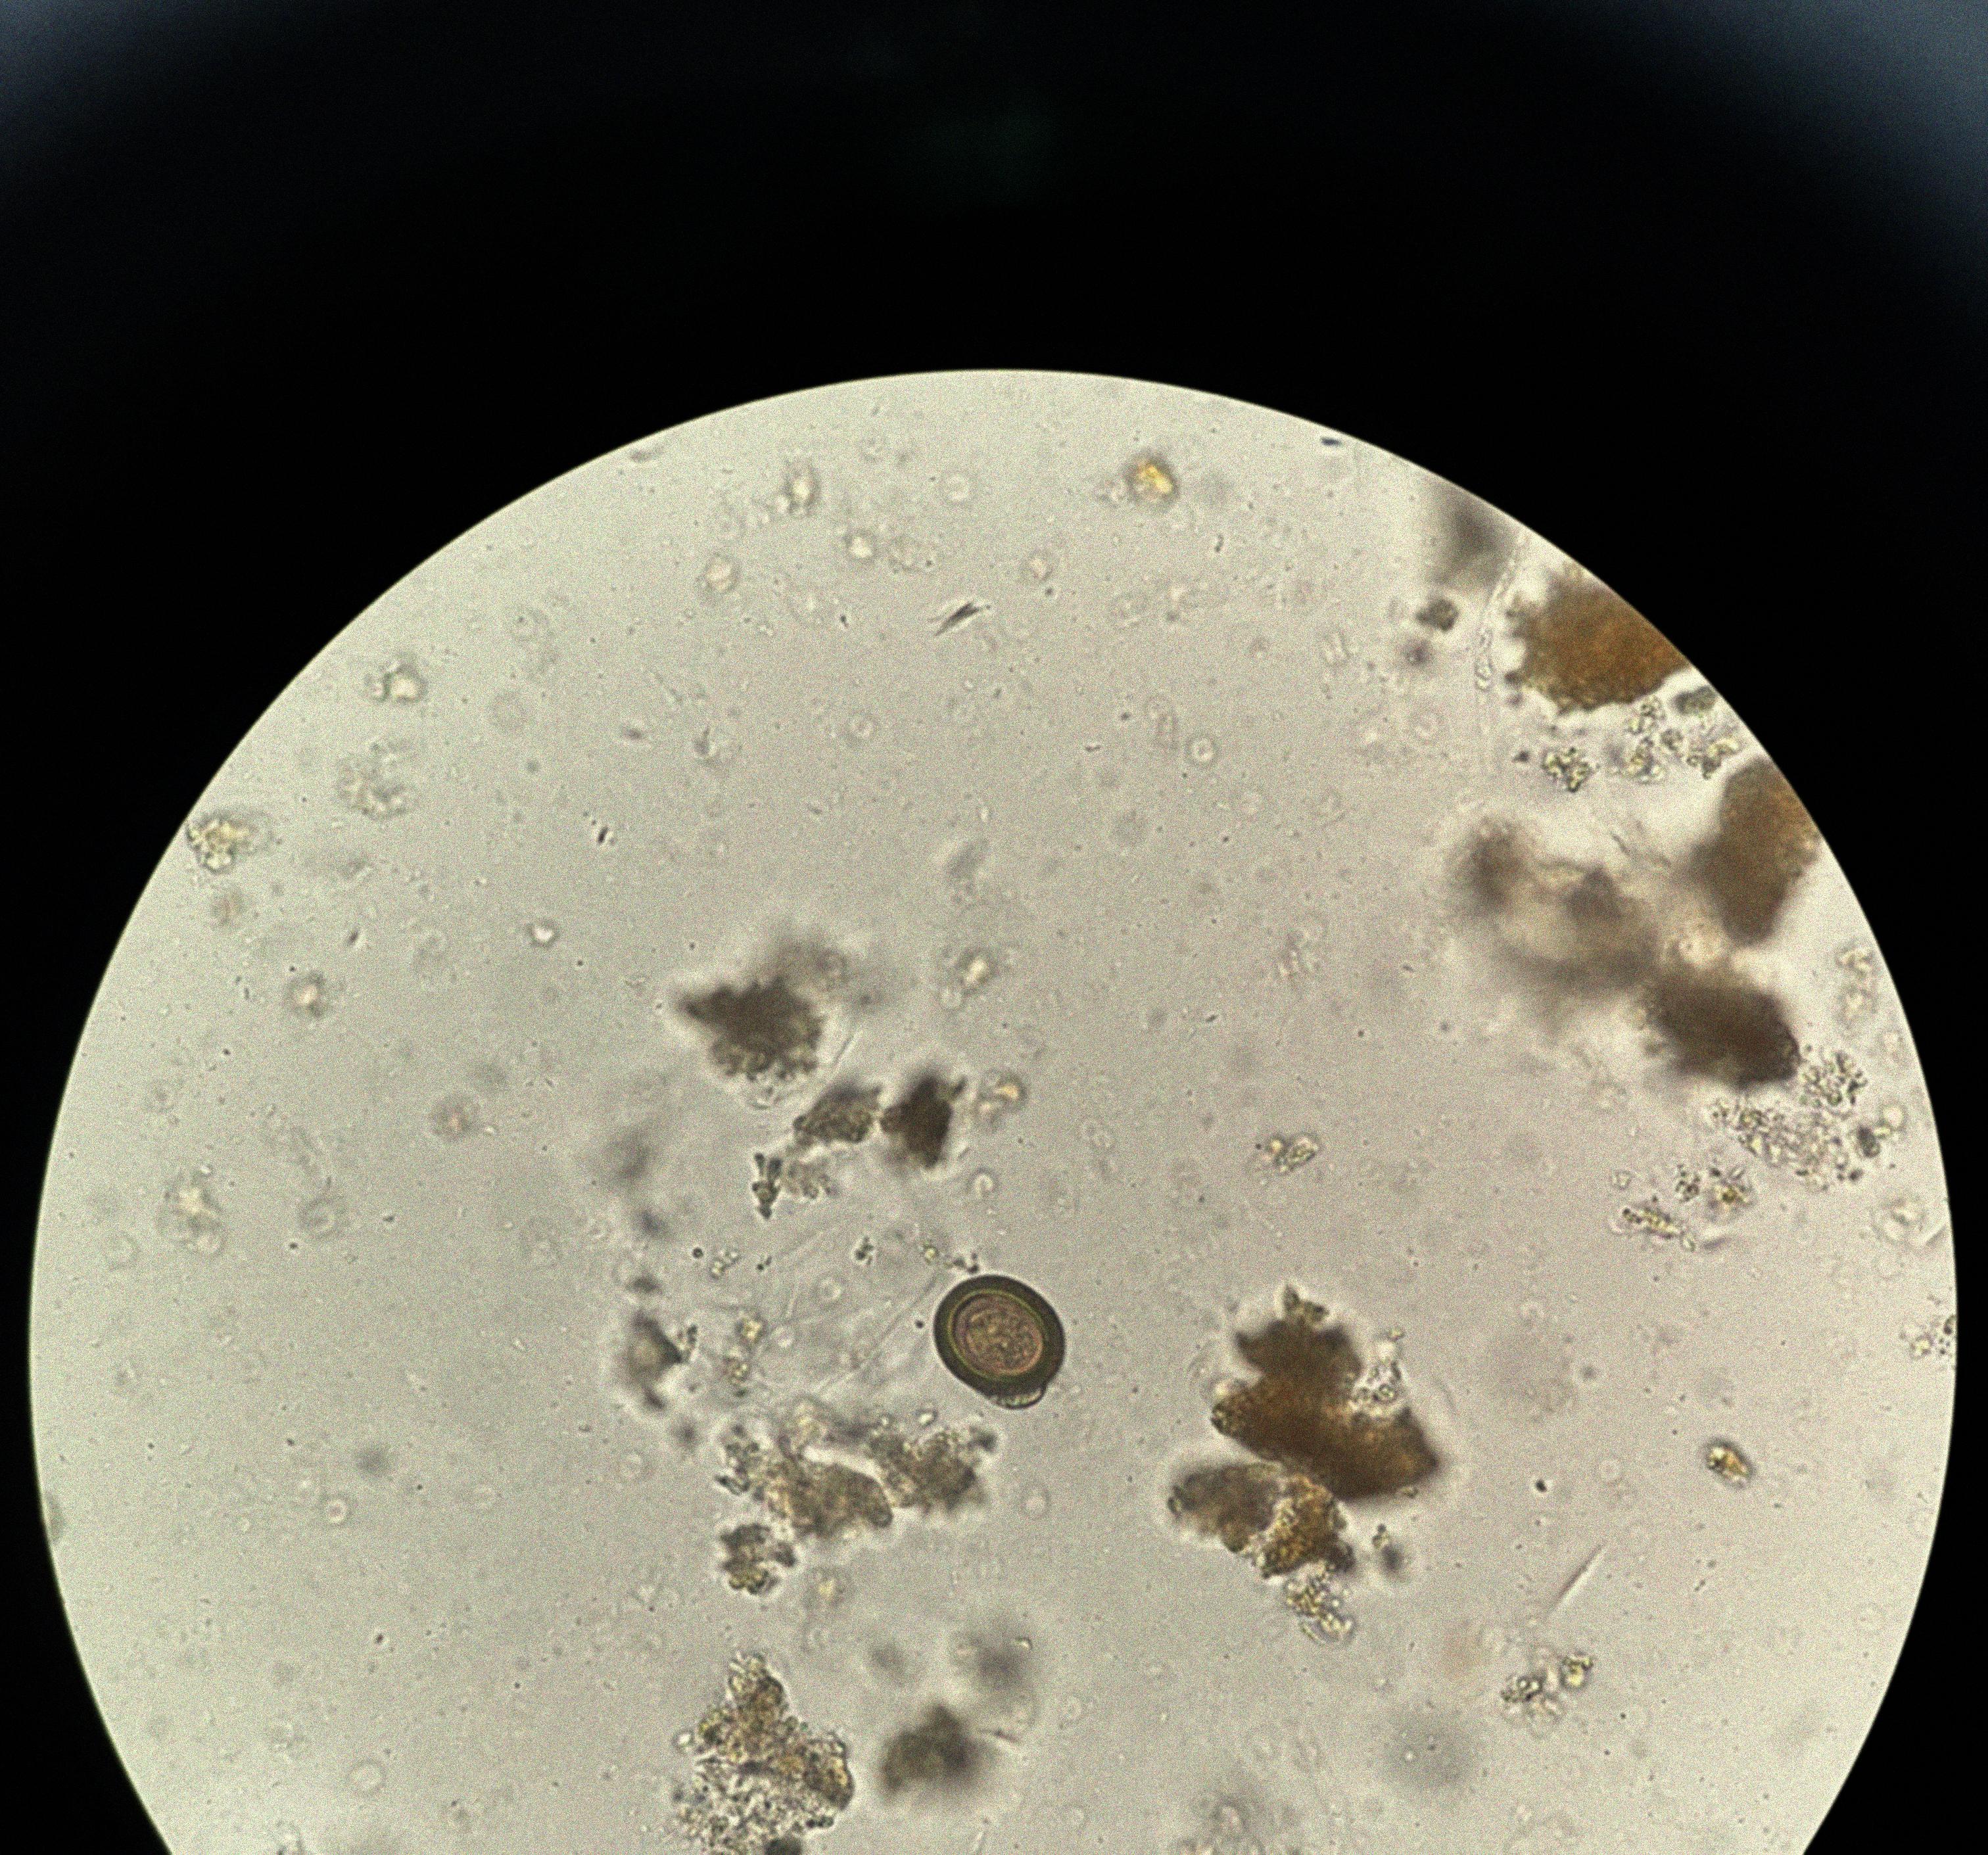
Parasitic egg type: Taenia spp. egg